Question: I can use 'matplotlib''s 'Basemap' in Python to draw a globe, and I can set the colour of the globe and anything I draw on it (continents, etc). But this globe image is set on a white background; how do I change the colour of that white background?
Code like this:
'''
import matplotlib
matplotlib.use('Agg')
import matplotlib.pyplot as plt
from mpl_toolkits.basemap import Basemap
m = Basemap(projection='ortho',lat_0=0,lon_0=0,resolution='c')
m.drawmapboundary(fill_color='black')
m.drawcoastlines(linewidth=1.25, color='#006600')
plt.savefig('/tmp/out.png')
'''
produces this, with the white background that I'd like to change

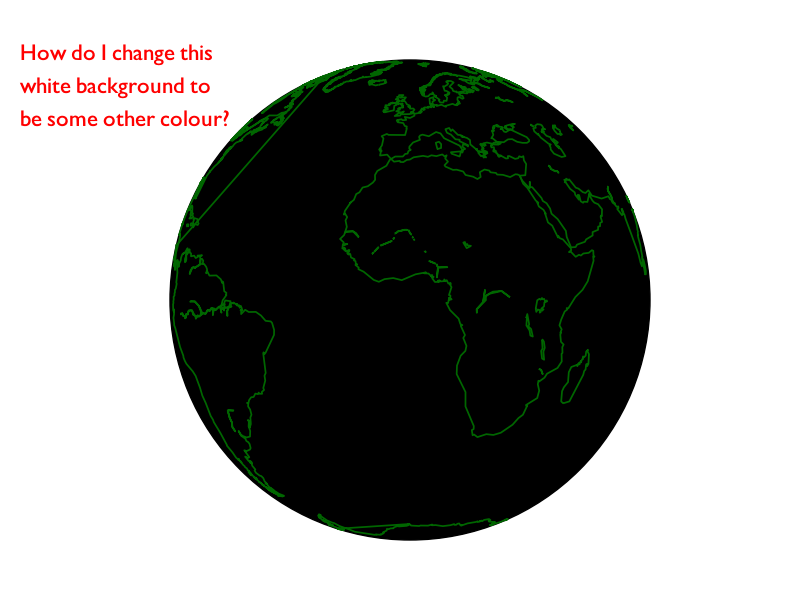
Answer: You can do this using the following:
'''
import matplotlib
import matplotlib.pyplot as plt
from mpl_toolkits.basemap import Basemap
import matplotlib.pyplot as plt
matplotlib.use('Agg')
fig = plt.figure()
fig.patch.set_facecolor('blue')
fig.patch.set_alpha(0.7)
ax = fig.add_subplot(111)
m = Basemap(projection='ortho',lat_0=0,lon_0=0,resolution='c',ax=ax)
m.drawmapboundary(fill_color='black')
m.drawcoastlines(linewidth=1.25, color='#006600')
plt.savefig('Desktop/out.png',facecolor="red", edgecolor="blue")
'''
This creates a plot with blue background when you show it using 'plt.show()', but the saved image of the map has a red background. The reason for this is because you render your image to different devices using different functions. More details can be found <URL>. Hope this helps. T